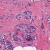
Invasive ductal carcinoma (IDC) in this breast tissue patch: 1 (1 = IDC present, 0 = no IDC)